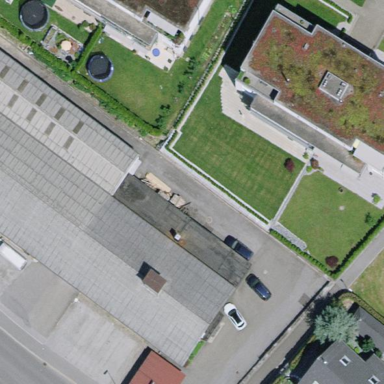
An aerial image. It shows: Industrial building.